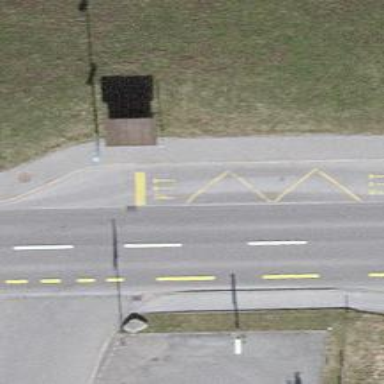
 serving as platform for public transportation."